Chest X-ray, PA view. Patient: 22 years old, sex M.
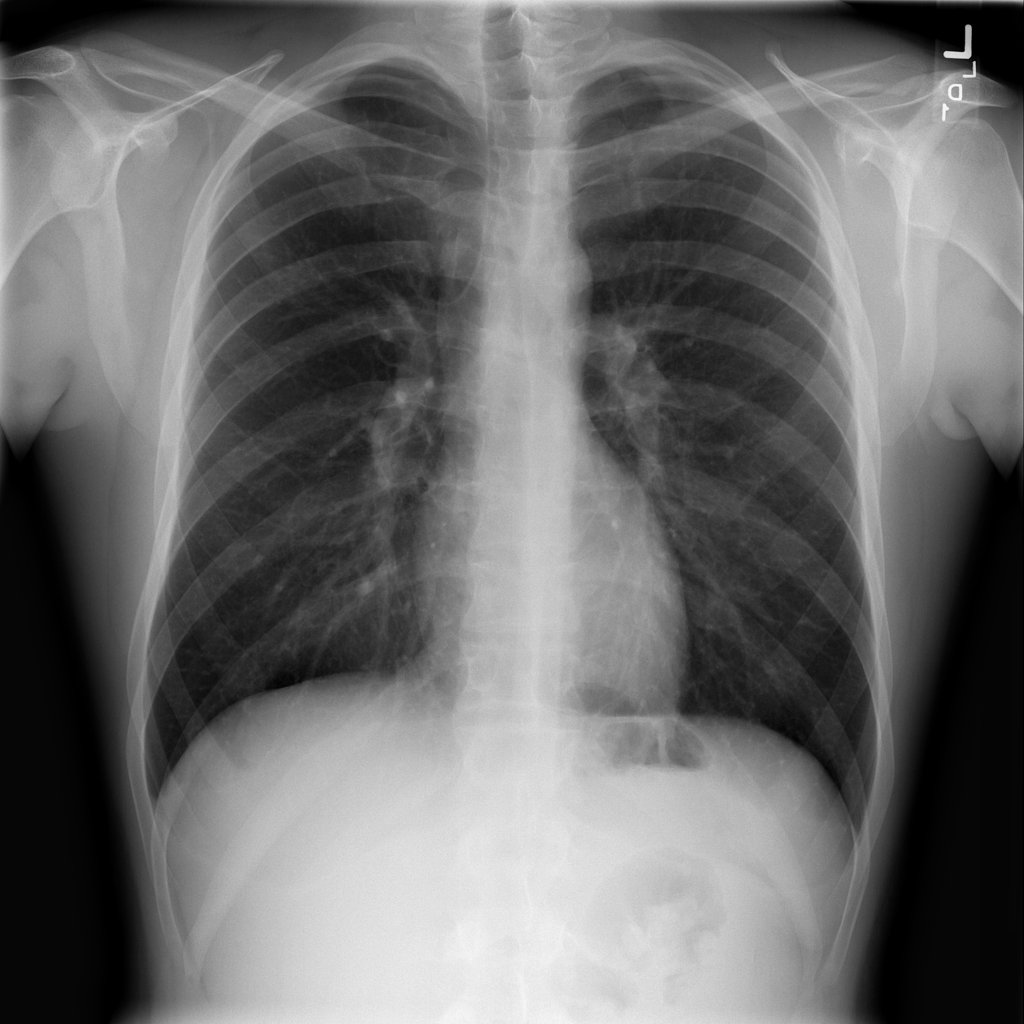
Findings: No Finding